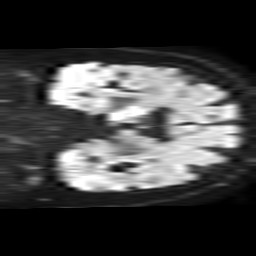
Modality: TRACE
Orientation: coronal
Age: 72
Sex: male
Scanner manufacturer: philips
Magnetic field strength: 1.5 T
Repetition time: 4.6 s
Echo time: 0.08942 s